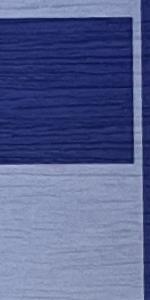
Label: Empty